Question: I want to concatenate two or more strings and display them in a single record, line by line in SQL Server 2008 R2.

What I have is,
'''
shipsite|RatingMonth|Prior|Revised|Comments |
mopha |Nov 2012 | 1 | 2 |rating.element.manual.asn |
mopha |Nov 2012 | 1 | 2 |rating.element.packaging |
mopha |Nov 2012 | 1 | 2 |rating.element.asn.accuracy |
mopha |Nov 2012 | 1 | 2 |rating.element.over.shipment|
mopha |Nov 2012 | 1 | 2 |rating.element.cum.imbalance|
'''
What I need is,
'''
shipsite|RatingMonth|Prior|Revised|Comments |
mopha |Nov 2012 | 1 | 2 |rating.element.manual.asn |
| | | |rating.element.packaging |
| | | |rating.element.asn.accuracy |
| | | |rating.element.over.shipment|
| | | |rating.element.cum.imbalance|
'''
I can't use any comma(,) or apostrophe (') or no special characters in concatenation operation. So do you have any idea about that.
My Sample Query,
'''
select DISTINCT
D30.SPGD30_SHIP_SITE_C As ShipSite, LEFT(DATENAME(MONTH, D30.SPGD30_RATING_MONTH_Y), 3) + ' ' + DATENAME(YEAR, D30.SPGD30_RATING_MONTH_Y) As RatingMonth,
D30.SPGD30_PRIOR_SCORE_R As Prior, D30.SPGD30_REVISED_SCORE_R As Revised,
case when SUBSTRING(D30.SPGD30_TRACKED_ADJUSTMENT_X,1,1)='D' then 'Dispute - '+D30.SPGD30_TRACKED_ADJUSTMENT_X --
when SUBSTRING(D30.SPGD30_TRACKED_ADJUSTMENT_X,1,1)='R' then 'Return Of Points - '+D30.SPGD30_TRACKED_ADJUSTMENT_X --
when (CHARINDEX('-',D30.SPGD30_TRACKED_ADJUSTMENT_X) > 0 )then 'Score Calculation - '+CONVERT( VARCHAR(8), CAST(D30.SPGD30_TRACKED_ADJUSTMENT_X as DATETIME) , 1)--MM/DD/yy
END AS Adjustments,
J02.SPGJ02_MSG_CODE_X As Comments,
--D31.SPGA04_RATING_ELEMENT_D As Comments,
D30.SPGD30_LAST_TOUCH_Y As LastUpdated,
D30.SPGD30_LAST_TOUCH_C As LastUpdatedCDSID
from
CSPGD30_TRACKING D30, CSPGD31_TRACKING_RATING_ELEMNT D31,
CSPGA04_RATING_ELEMENT_MSTR A04 , CSPGJ02_MSG_OBJ J02, CSPGJ03_MSG_TRANSLN J03
Where D30.SPGD30_SHIP_SITE_C = D31.SPGD30_SHIP_SITE_C -- D30 and D31
and D30.SPGD30_RATING_MONTH_Y = D31.SPGD30_RATING_MONTH_Y --D30 and D31
and D31.SPGA04_RATING_ELEMENT_D = A04.SPGA04_RATING_ELEMENT_D --D31 and A04
and J02.SPGJ02_MSG_K = J03.SPGJ02_MSG_K --J02 and J03
and A04.SPGJ02_MSG_K = J02.SPGJ02_MSG_K --A04 and Jo2
and d30.SPGA02_BUSINESS_TYPE_C = 'prod' -- org
and d30.SPGA03_REGION_C = 'EU' -- region
and d30.SPGD30_SHIP_SITE_C = 'ms01a' -- shipsite
and D30.SPGD30_LAST_TOUCH_Y between '2013-01-01 00:00:00.000' --rating month
and '2013-01-30 23:59:59.000' -- rating month
and d30.SPGD30_LAST_TOUCH_C = 'sadalara' --CDSID
'''
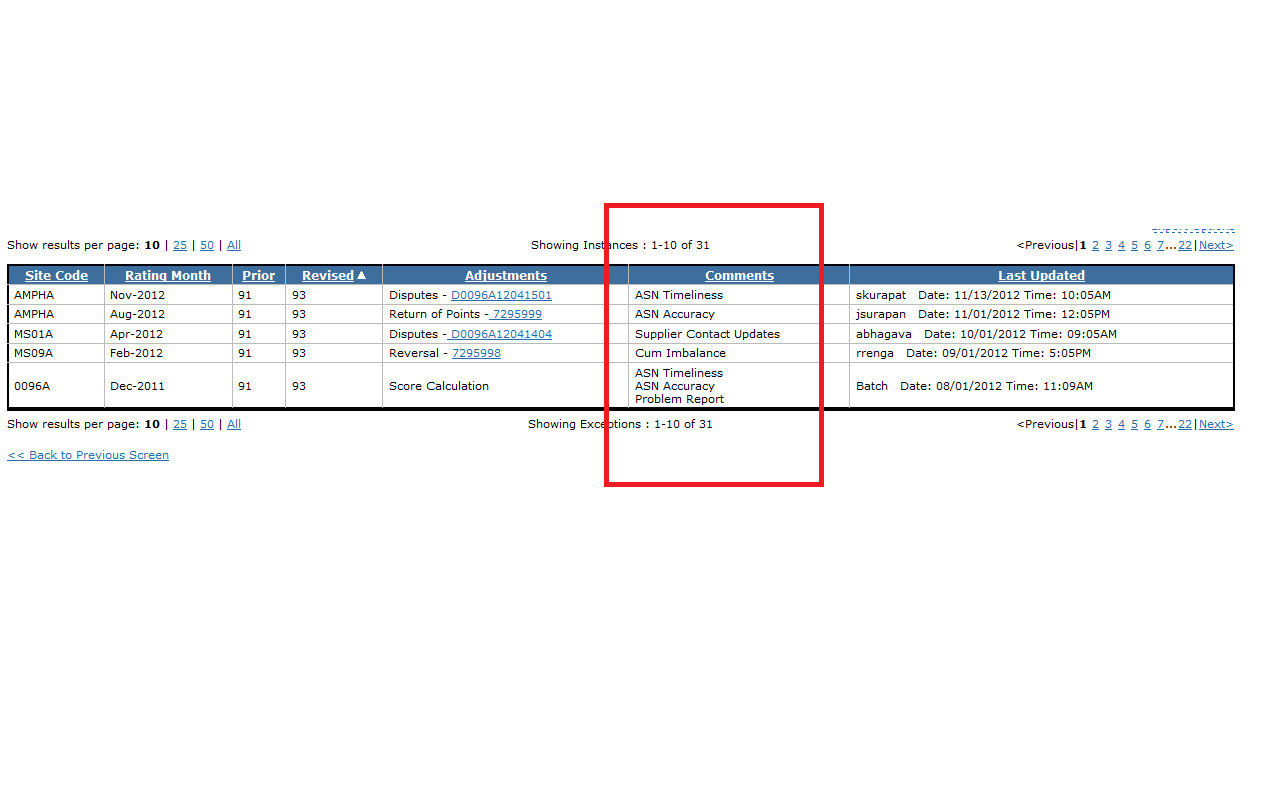
Answer: '''
SELECT shipsite, RatingMonth, Prior, Revised, Comments = STUFF((
SELECT CHAR(13) + CHAR(10) + comments
FROM dbo.YourTable AS x2
WHERE x2.shipsite = x.shipsite
AND x2.RatingMonth = x.RatingMonth
AND x2.Prior = x.Prior
AND x2.Revised = x.Revised
FOR XML PATH,
TYPE).value(N'/text().[1]', N'nvarchar(max)'), 1, 2, N'')
FROM dbo.YourTable AS x
GROUP BY shipsite, RatingMonth, Prior, Revised;
'''